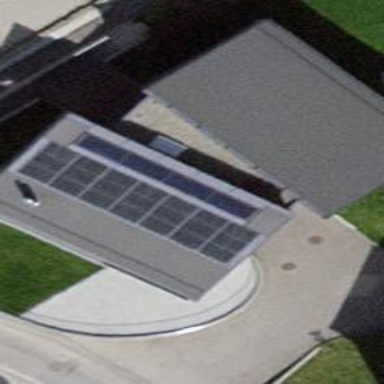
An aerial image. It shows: Solar photovoltaic panel generator installed on the roof.